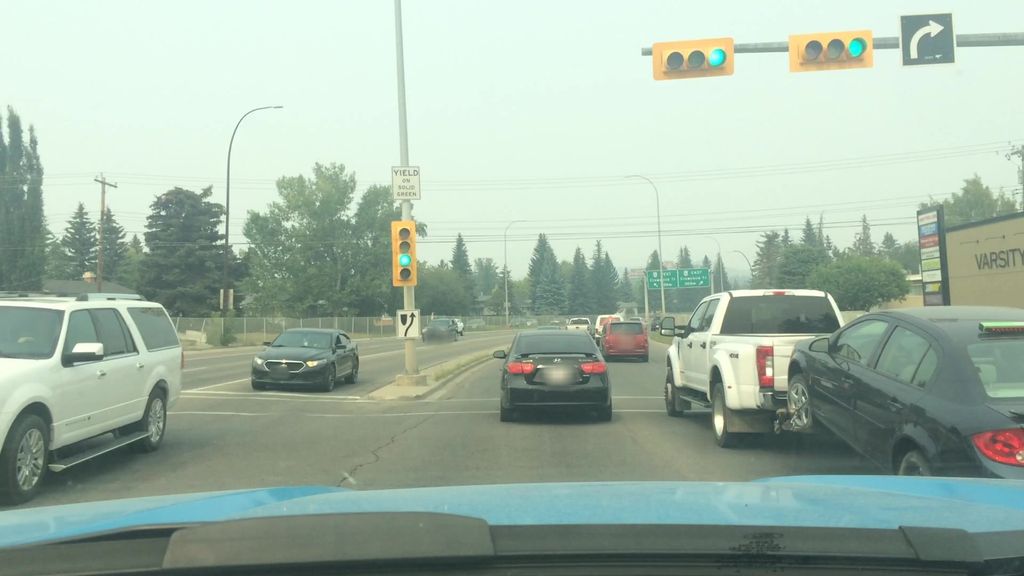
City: calgary